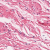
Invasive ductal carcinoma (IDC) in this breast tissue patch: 0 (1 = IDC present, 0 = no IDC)